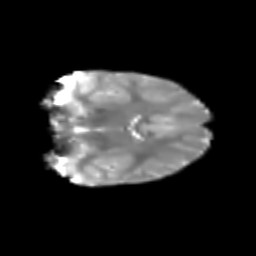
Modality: T2w
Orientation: coronal
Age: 7
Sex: female
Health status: healthy